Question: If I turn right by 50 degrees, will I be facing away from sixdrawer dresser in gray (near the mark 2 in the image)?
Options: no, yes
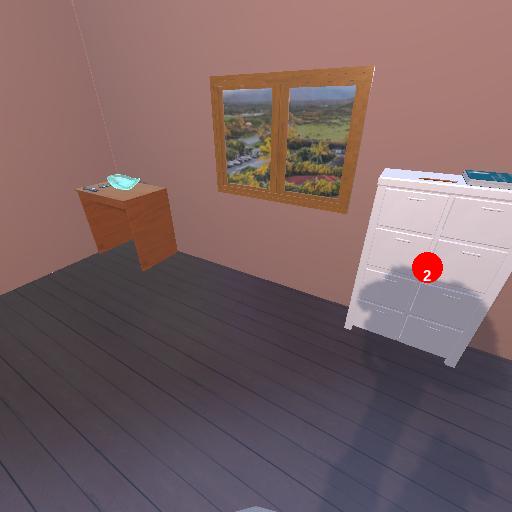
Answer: no